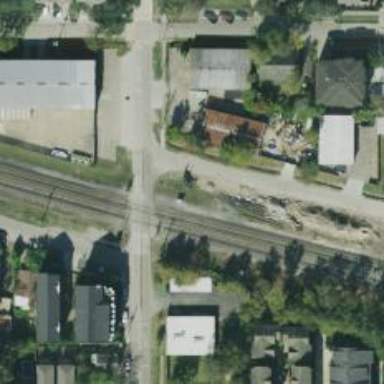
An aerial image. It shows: Level crossing along the railway.